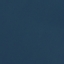
Label: SeaLake